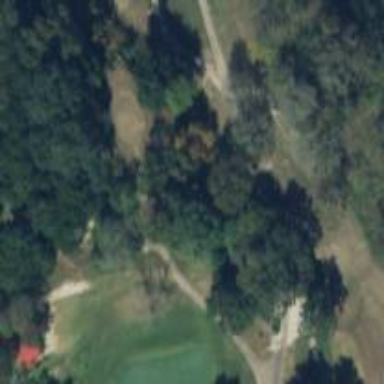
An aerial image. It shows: Path used for both walking and golf.